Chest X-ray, AP view. Patient: 75 years old, sex F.
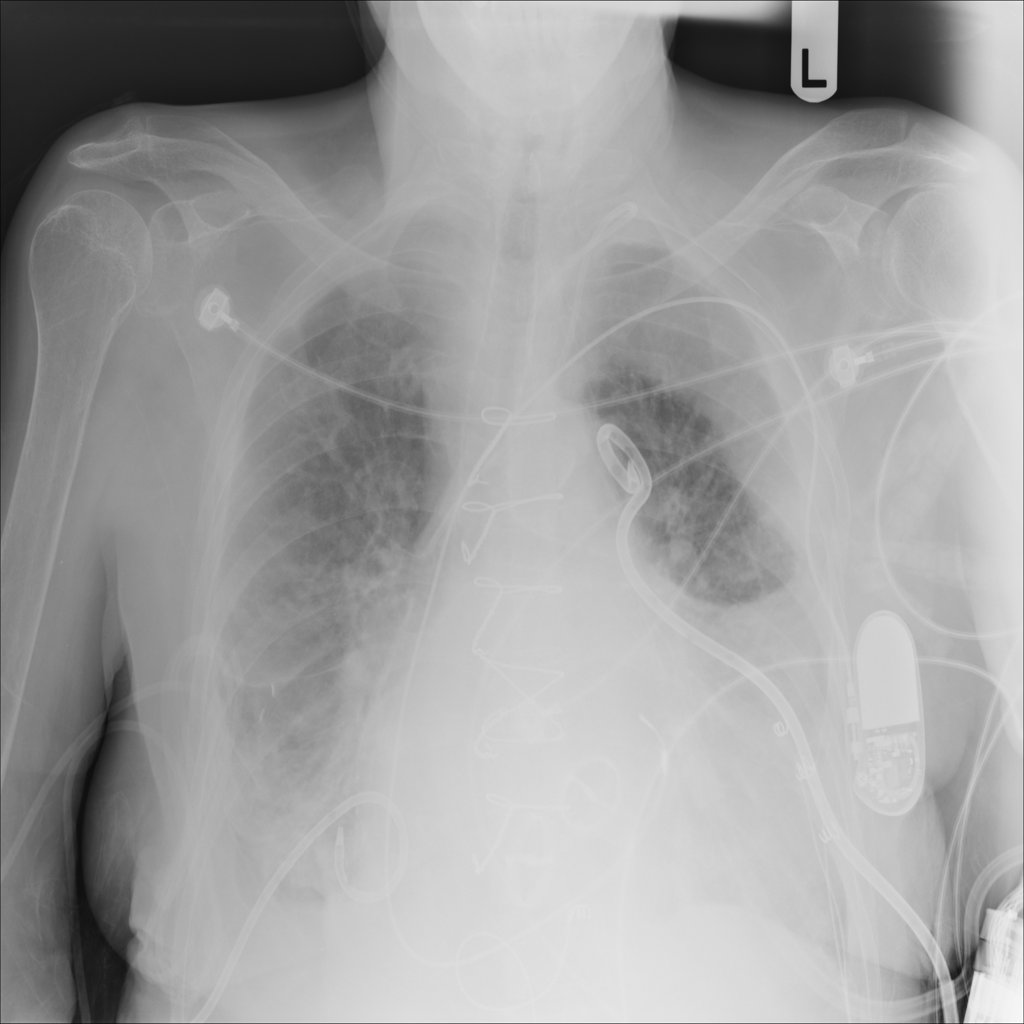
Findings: Consolidation, Effusion